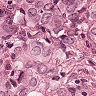
Metastatic tissue present: yes